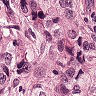
Metastatic tissue present: yes